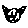
Label: cat